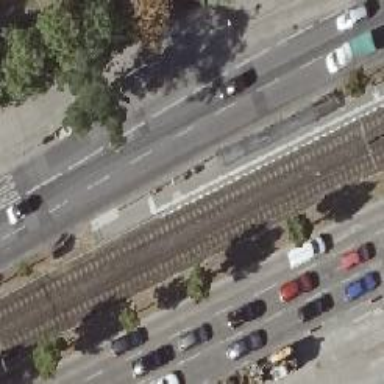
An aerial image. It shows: Tram stop.